Field crop: maize
Growth stage: 1
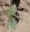
Species: datura